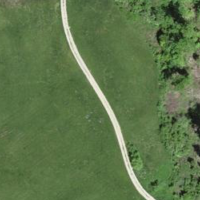
EUNIS habitat code: 25
Species observed at this site:
Galium mollugo
Campanula glomerata